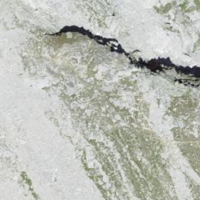
EUNIS habitat code: 48
Species observed at this site:
Achillea nana